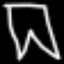
Label: pants